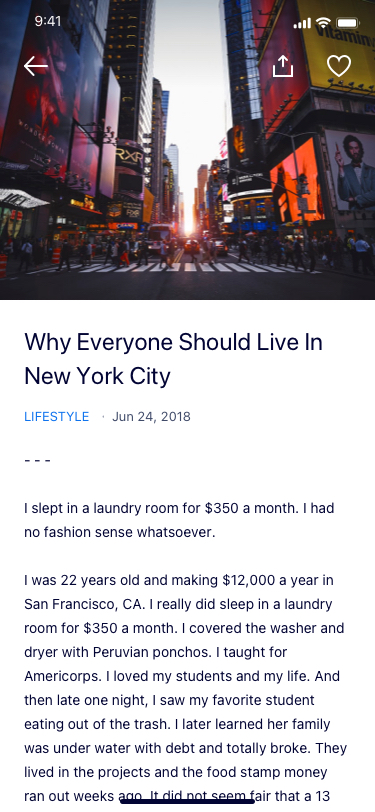
Text in this UI design:
Why Everyone Should Live In New York City
- - -

I slept in a laundry room for $350 a month. I had no fashion sense whatsoever.

I was 22 years old and making $12,000 a year in San Francisco, CA. I really did sleep in a laundry room for $350 a month. I covered the washer and dryer with Peruvian ponchos. I taught for Americorps. I loved my students and my life. And then late one night, I saw my favorite student eating out of the trash. I later learned her family was under water with debt and totally broke. They lived in the projects and the food stamp money ran out weeks ago. It did not seem fair that a 13 year old was sent out to find food from the dumpsters in the Mission. Everyone always asks me why I went to law school.
LIFESTYLE
Jun 24, 2018
·